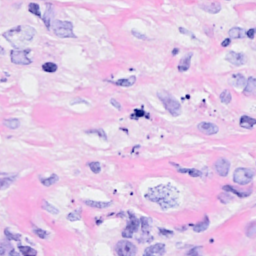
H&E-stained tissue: Breast